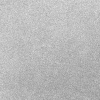
Atmospheric dust classification: dusty